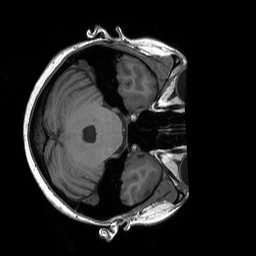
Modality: T1w
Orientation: axial
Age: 29
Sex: female
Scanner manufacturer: siemens
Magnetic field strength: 3 T
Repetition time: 1.9 s
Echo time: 0.00243 s